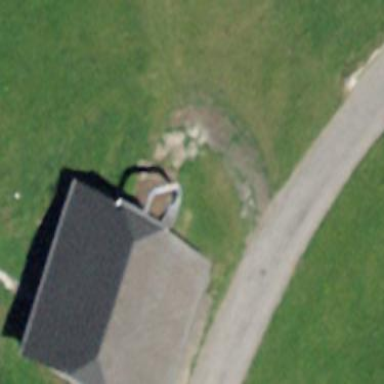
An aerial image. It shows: Farm auxiliary building.